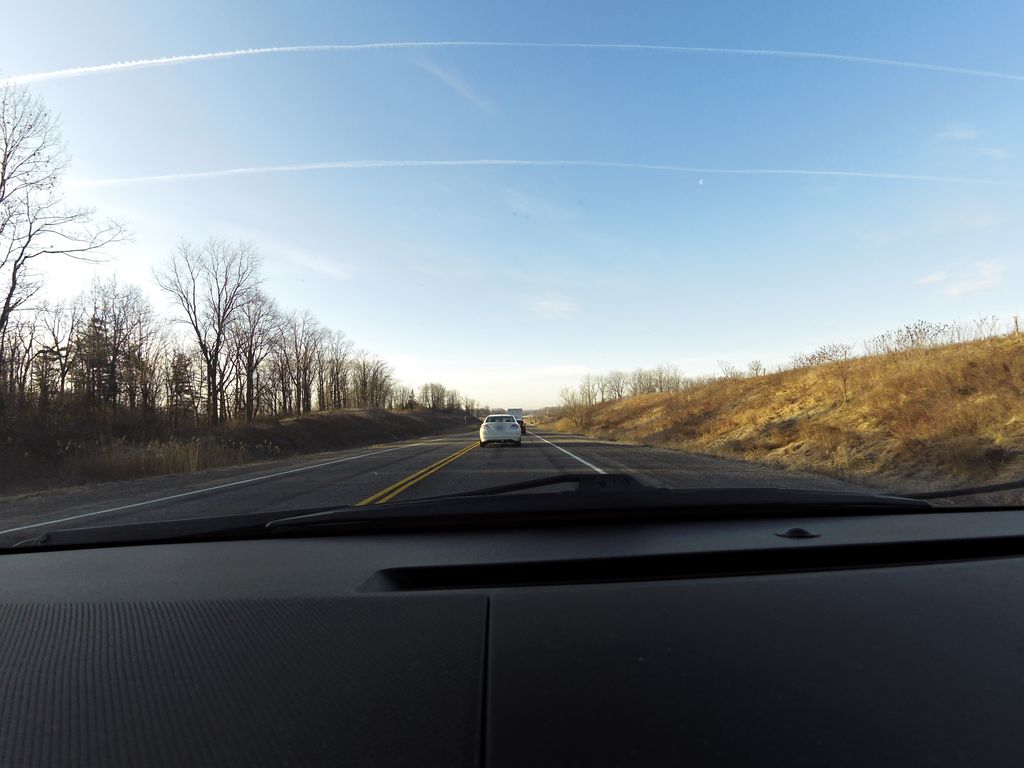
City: hamilton